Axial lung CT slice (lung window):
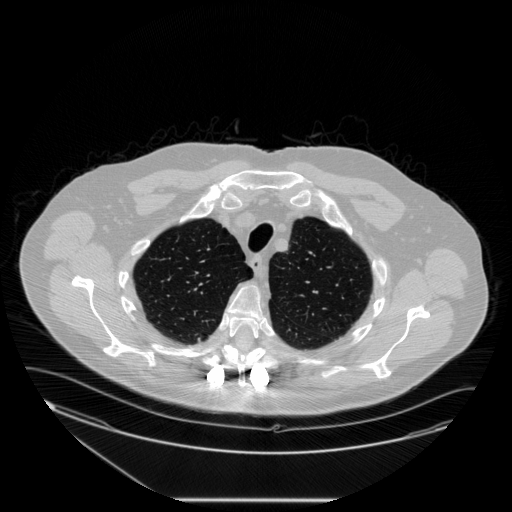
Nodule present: no